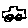
Label: car